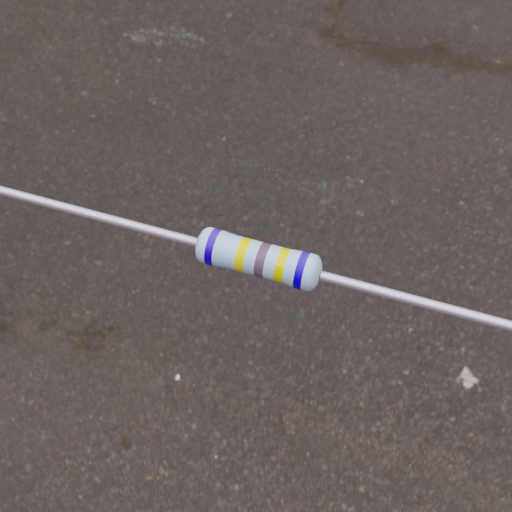
Resistor colour bands (in order): blue, yellow, gray, yellow, blue